Question: I'm pretty new to programming Java based GUI applications. Here's what I have in mind, I want to divide the window into two areas.
The first are contains buttons (or a list), and based on which button was clicked, or which item was selected, the second area changes. (finite number of buttons)
Something like this:

I can think of many ways to do this, but I am not sure what is the best practice. Do I have several invisible panels and make only 1 panel visible at a time, or do I change the ordering (bring panel x to front), or is there some other way?
Appreciate any help I receive!! Thanks in advance!
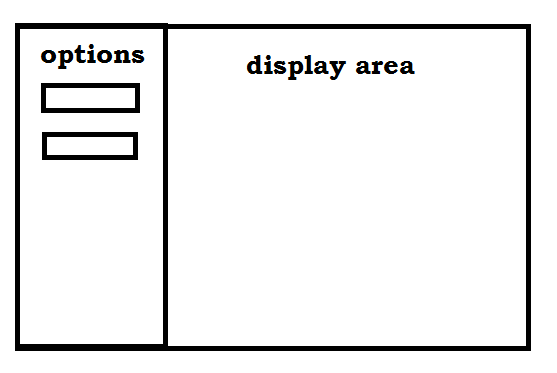
Answer: Although this is a primarily opinion-based answer I'd go with a <URL> approach:
- Main panel with <URL>.
: Buttons in the left panel should switch right panels cards.
See <URL> tutorial.
---
For complex GUIs you have also third-party layout managers available, listed in this <URL>:
- <URL>